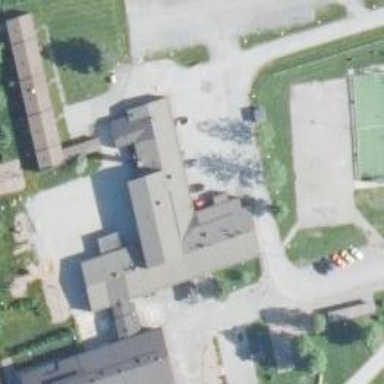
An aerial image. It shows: School.